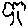
Label: tree